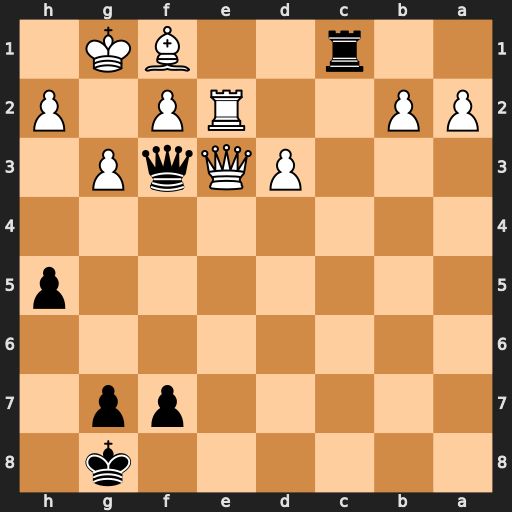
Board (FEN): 6k1/5pp1/8/7p/8/3PQqP1/PP2RP1P/2r2BK1
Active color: b
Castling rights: -
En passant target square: -
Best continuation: Rxf1+ Kxf1 Qh1#